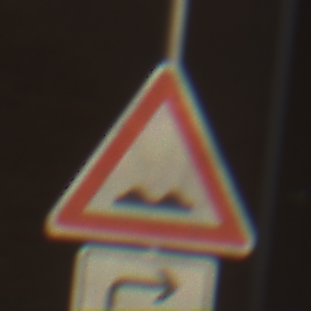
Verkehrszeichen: UnebeneFahrbahn
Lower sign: RichtungsangabeDurchPfeile5
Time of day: Midday
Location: Outdoor (Urban)
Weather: Clear
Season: NotSpecified
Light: Natural